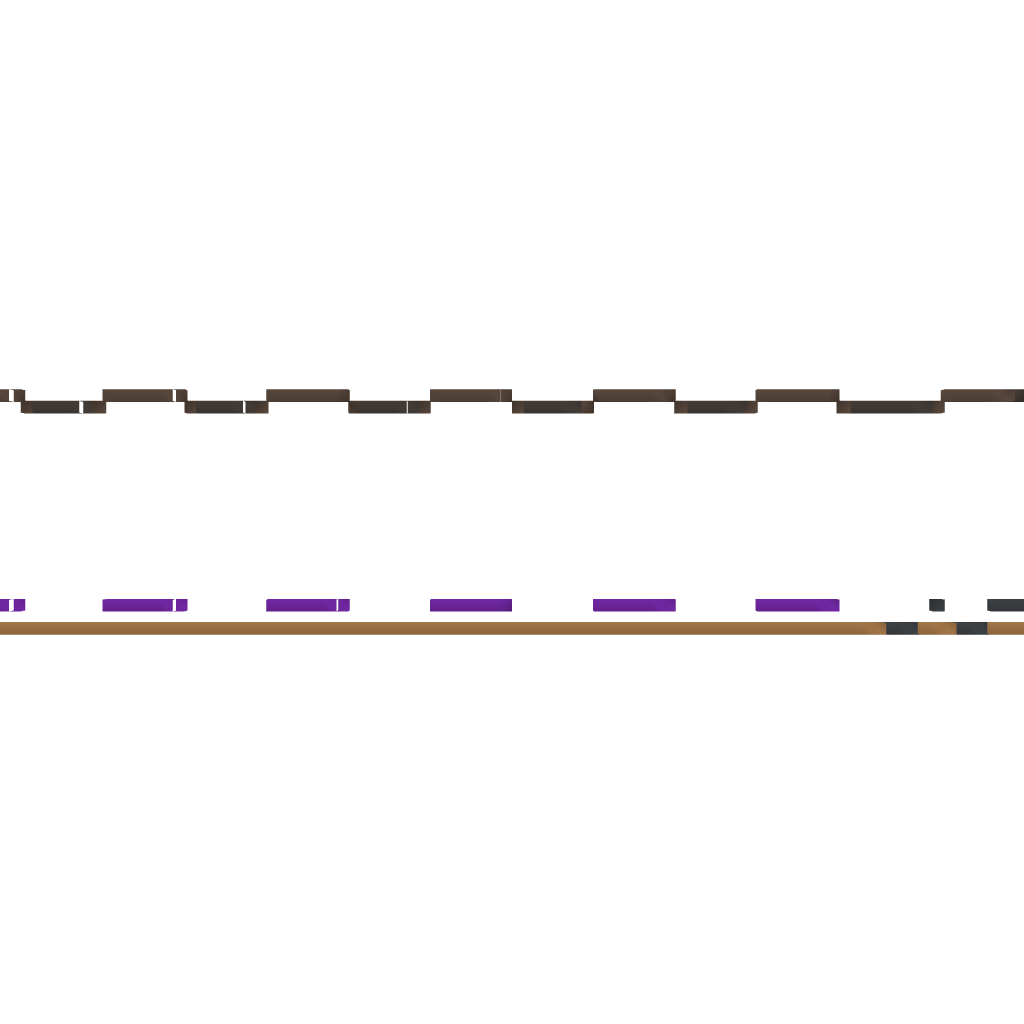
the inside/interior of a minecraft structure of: HUGE nyan cat